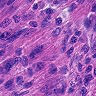
Metastatic tissue present: yes